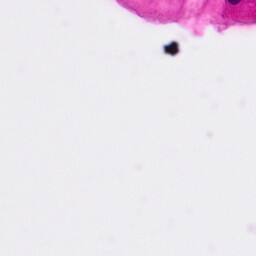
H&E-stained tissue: Pancreatic